Question: Browser is getting hanged while generating jasper report[PDF format] which runs a query
whose explain plan is given below.
Please help to anlyse the query, is this query taking too much time?
We also noticed stuck thread while generating this report.

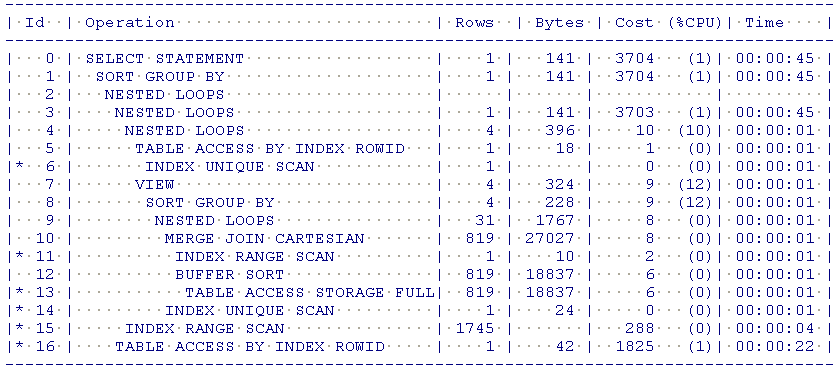
Answer: is The EXPLAIN PLAN is the optimizer's at how your query will run, including how long it will take. The opt imizer bases this guess on many things, including what statistics it has regarding data volumes and system characteristics.
These gueses are usually pretty good, especially in the later versions of Oracle. But they can still be out, especially if your statistics are stale, if your data distribution is skewed or because of ambient system conditions.
In your particular case the optimizer is guessing that your query returns one row: does that sound right? If not your statistics are inaccurate and need refreshing.
As for time, the optimizer is guessing that your query will take 45 seconds to run. Is that too long? Only you can tell?
Bear in mind that database tuning is a complex science. It requires lots of detailed information. People forge entire careers by tuning slow-running queries. Tuning is even more complicated in web applications because there are so many points where the architecture or bad coding can introduce bottlenecks. It is very difficult to get a profile of the performance of the whole system.